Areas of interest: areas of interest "Hospital"
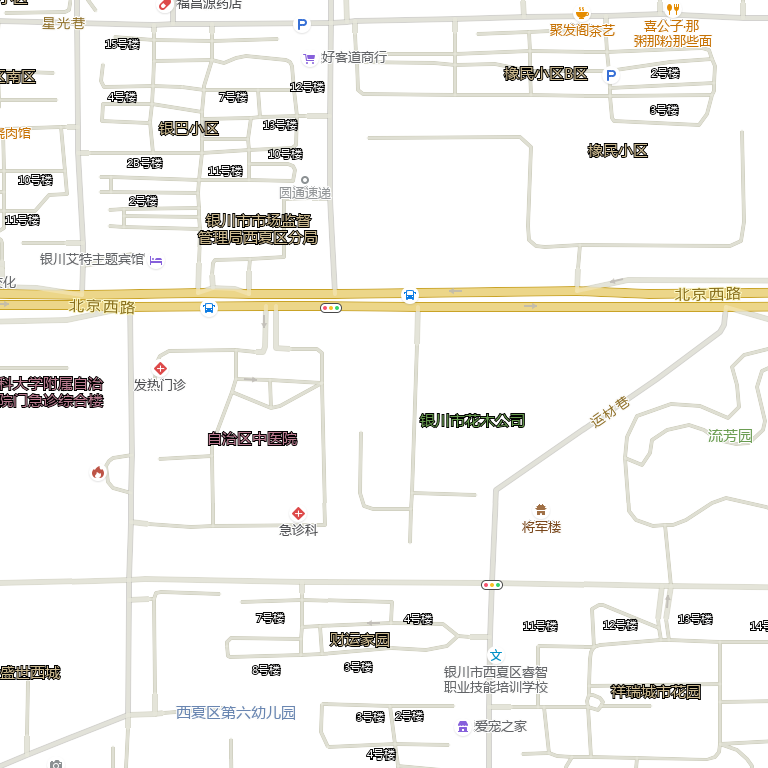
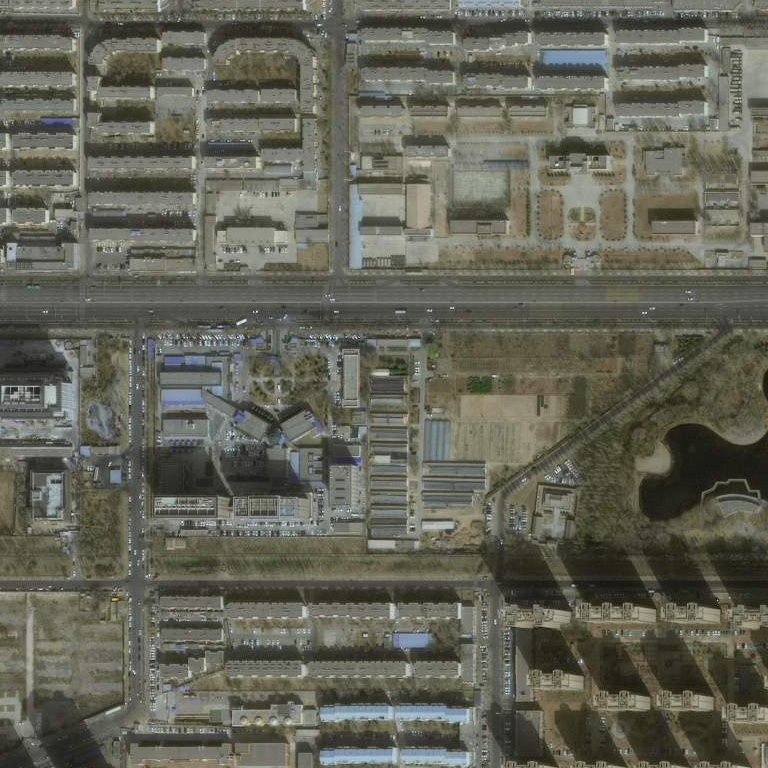